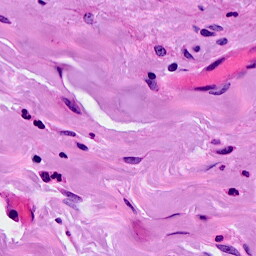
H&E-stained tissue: Breast